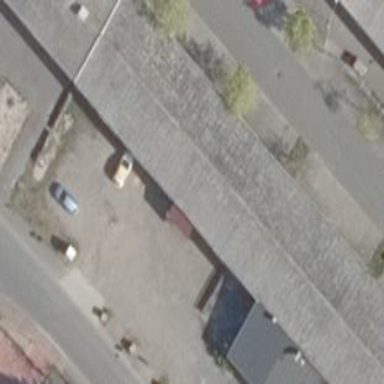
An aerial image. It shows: Commercial building.